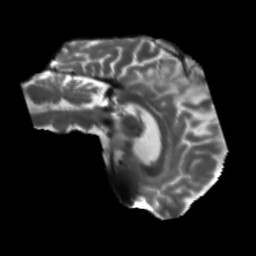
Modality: T2w
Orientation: sagittal
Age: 56
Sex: male
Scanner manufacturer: siemens
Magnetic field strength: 3 T
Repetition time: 5.25 s
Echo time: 0.08 s